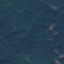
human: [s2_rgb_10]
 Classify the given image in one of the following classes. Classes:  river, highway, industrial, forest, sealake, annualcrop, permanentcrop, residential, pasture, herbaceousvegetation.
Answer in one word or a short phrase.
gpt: Forest